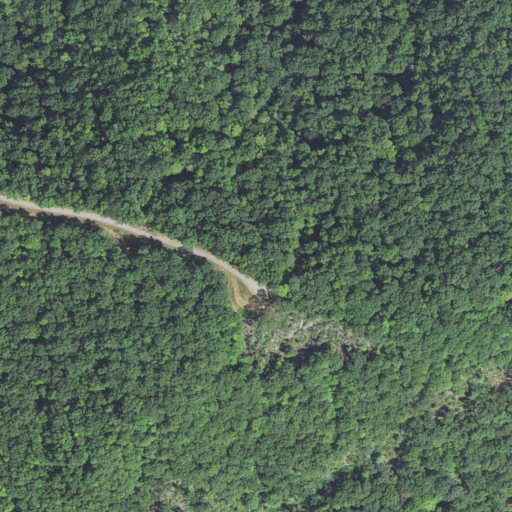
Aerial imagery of mountain in North Carolina named Funnel Top containing mixed forest and deciduous forest